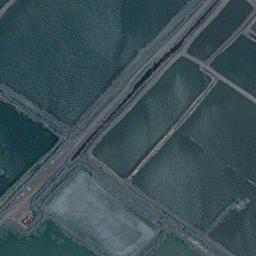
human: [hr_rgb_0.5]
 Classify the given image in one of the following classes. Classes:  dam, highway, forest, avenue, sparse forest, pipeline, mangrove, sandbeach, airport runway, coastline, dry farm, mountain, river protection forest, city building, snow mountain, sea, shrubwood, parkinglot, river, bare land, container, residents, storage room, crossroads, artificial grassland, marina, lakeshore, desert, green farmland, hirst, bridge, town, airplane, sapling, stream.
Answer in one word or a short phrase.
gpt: green farmland